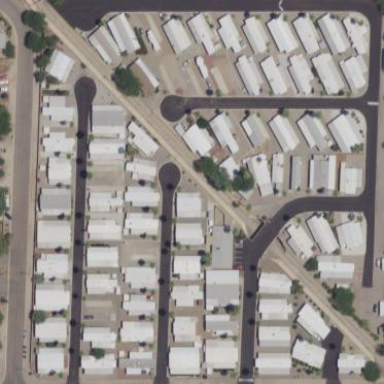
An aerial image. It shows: Residential area designated as trailer park.